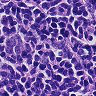
Metastatic tissue present: no